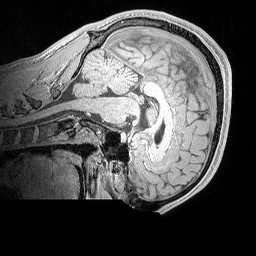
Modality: MP2RAGE
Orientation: sagittal
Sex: male
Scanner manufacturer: siemens
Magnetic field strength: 3 T
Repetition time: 5 s
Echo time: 0.00292 s